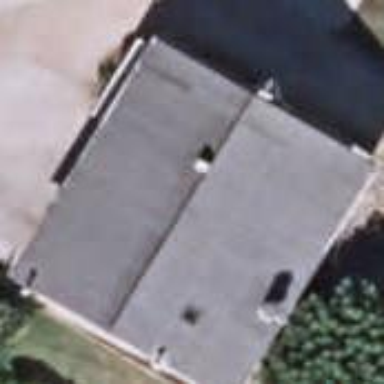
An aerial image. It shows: Simple house.